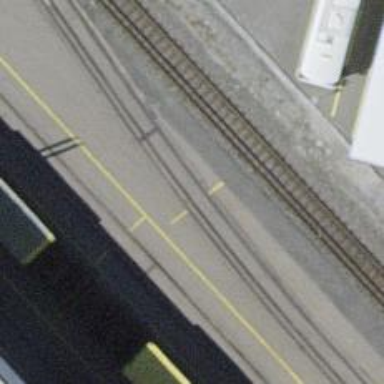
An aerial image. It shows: Single railway spur track.